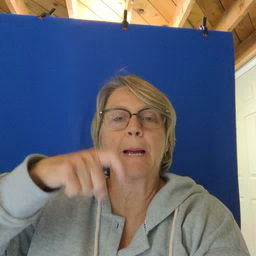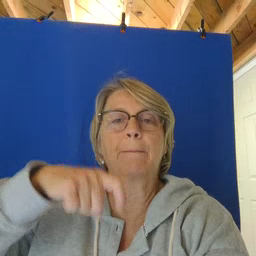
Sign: time